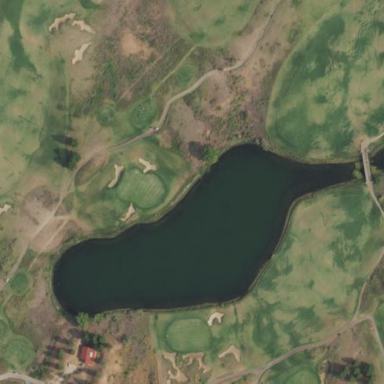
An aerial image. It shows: Area with grass used as rough in golf course.